Question: I have a "container" DIV which has 2 floating DIV's with different height inside, and when I apply the background property on the "container" DIV it doesnt work.
'''
<div id="container">
<div id="left"></div>
<div id="right"></div>
</div>
'''

<URL>
How can I show the background on the container (using CSS)?
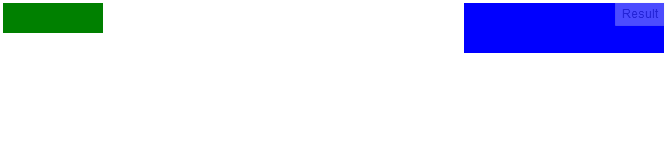
Answer: Add overflow:hidden; to the container. Like this:
'''
#container{
height:100%;
background:red;
overflow:hidden;
}
'''